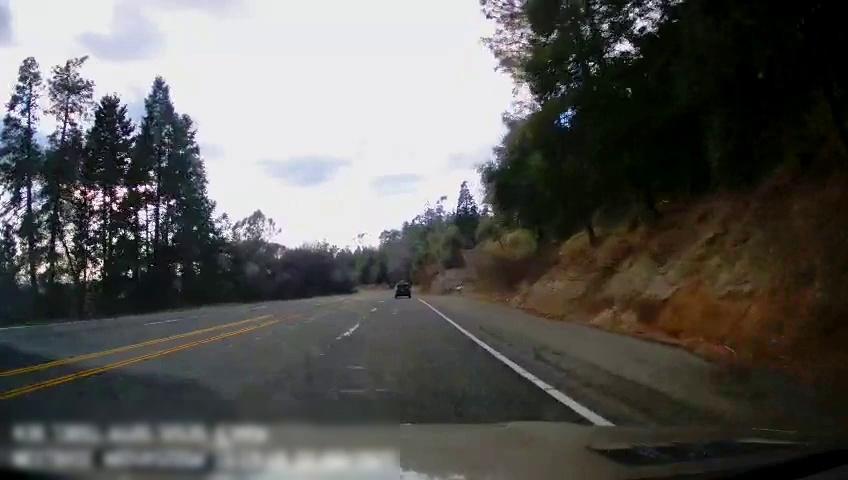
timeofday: Day
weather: Cloudy
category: Drivable Space
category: Vehicles | SUV
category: Lanes | Opposite Lane
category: Lanes | Alternate Lane
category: Lanes | Alternate Lane
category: Lanes | Current Lane
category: Lanes | Current Lane